Aerial crown-view tile of a tropical tree (Barro Colorado Island, Panama), acquired 20250915:
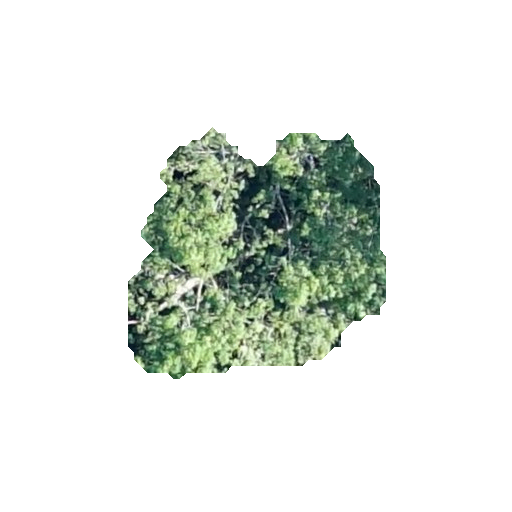
Species: Sterculia apetala
GBIF accepted scientific name: Sterculia apetala
Crown area: 71.803 m²